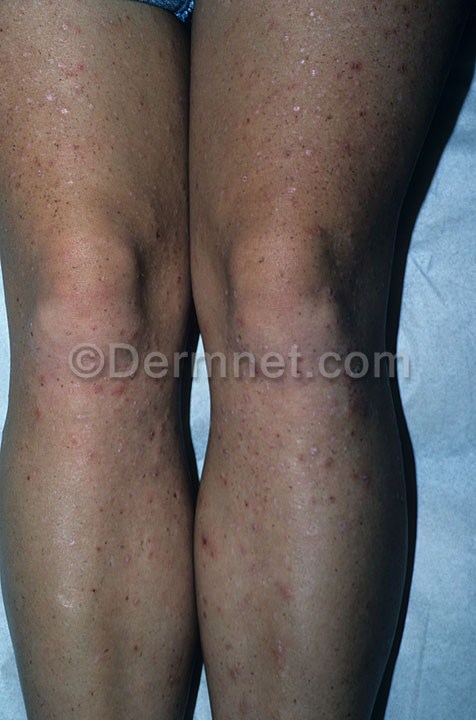
Disease: Cellulitis Impetigo and other Bacterial Infections